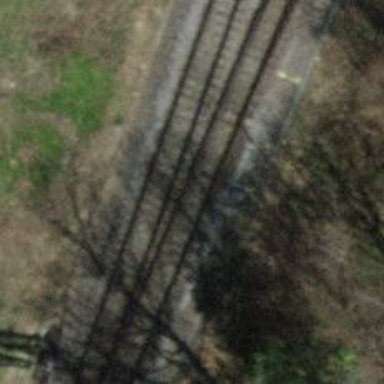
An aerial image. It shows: Railway switch.